Aerial crown-view tile of a tropical tree (Barro Colorado Island, Panama), acquired 20250818:
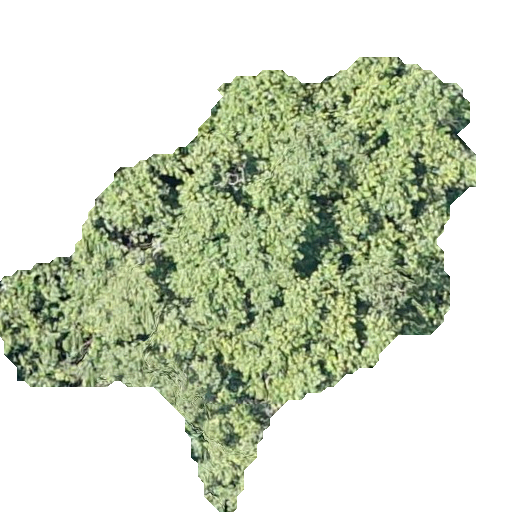
Species: Luehea seemannii
GBIF accepted scientific name: Luehea seemannii
Crown area: 169.252 m²